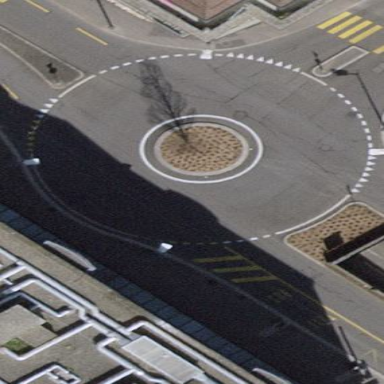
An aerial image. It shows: Asphalt road classified as primary highway with roundabout. Trolley wires are present along the road.